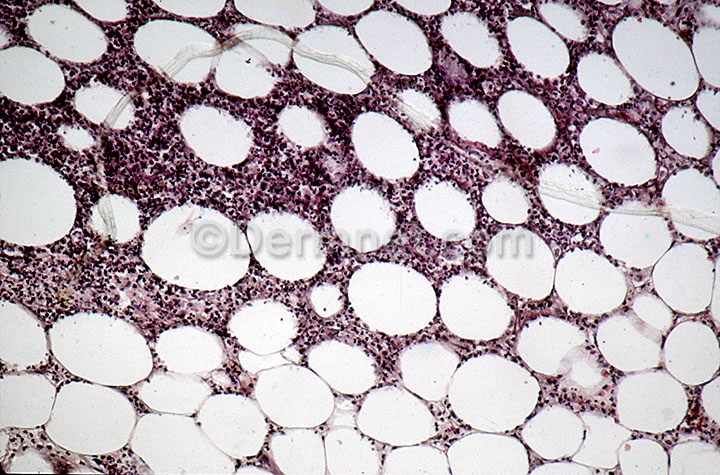
Disease: Systemic Disease